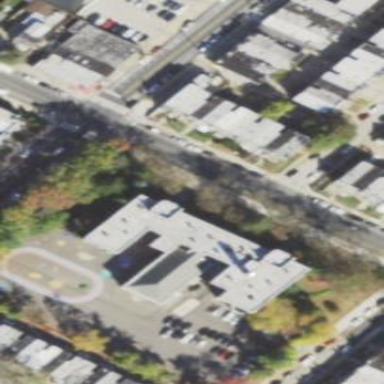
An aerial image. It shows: Elementary school.